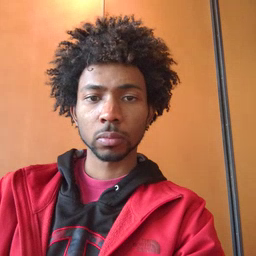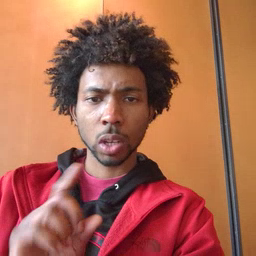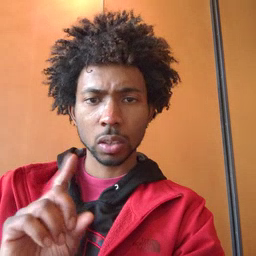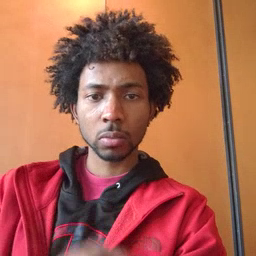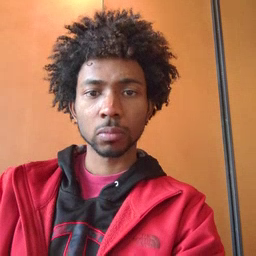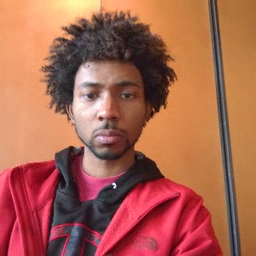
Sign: where